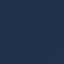
Land use / land cover: SeaLake